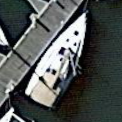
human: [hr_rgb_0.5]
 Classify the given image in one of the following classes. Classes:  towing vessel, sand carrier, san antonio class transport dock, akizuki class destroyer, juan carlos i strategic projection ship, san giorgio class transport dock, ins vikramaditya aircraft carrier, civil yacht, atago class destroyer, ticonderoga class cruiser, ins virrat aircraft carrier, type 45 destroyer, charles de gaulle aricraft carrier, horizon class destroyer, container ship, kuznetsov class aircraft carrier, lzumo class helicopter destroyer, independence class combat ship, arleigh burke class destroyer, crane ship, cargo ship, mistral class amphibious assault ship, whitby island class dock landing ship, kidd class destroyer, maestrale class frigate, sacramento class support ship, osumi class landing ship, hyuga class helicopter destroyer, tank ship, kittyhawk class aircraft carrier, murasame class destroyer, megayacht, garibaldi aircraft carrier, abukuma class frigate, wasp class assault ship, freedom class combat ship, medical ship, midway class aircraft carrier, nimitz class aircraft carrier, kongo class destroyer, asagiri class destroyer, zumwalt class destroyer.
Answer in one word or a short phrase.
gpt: Civil yacht